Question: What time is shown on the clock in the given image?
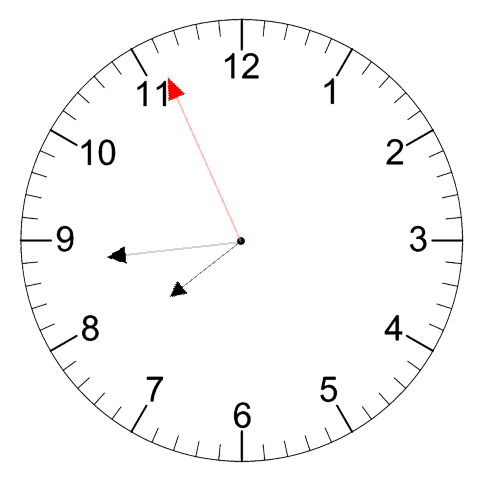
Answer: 07:43:56